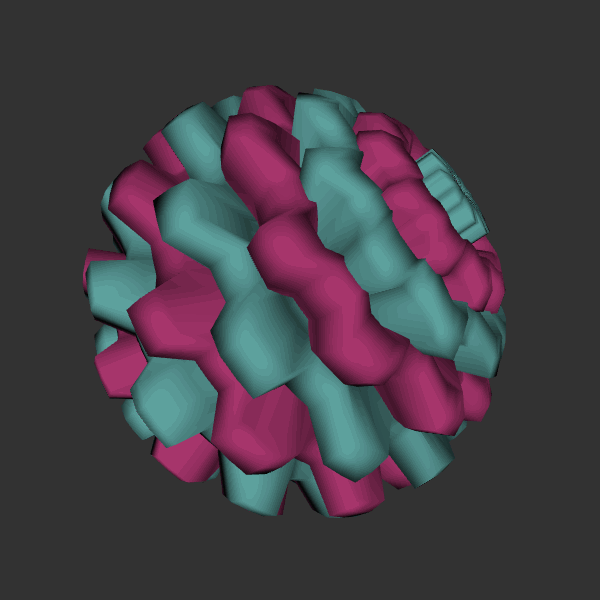
Background: dark